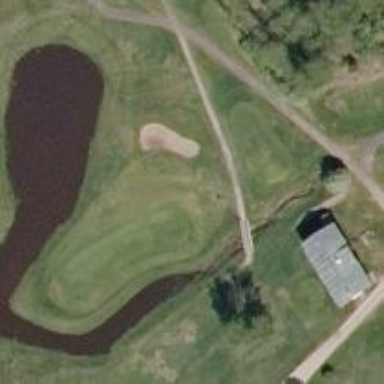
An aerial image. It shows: Path for both roads and golfers.